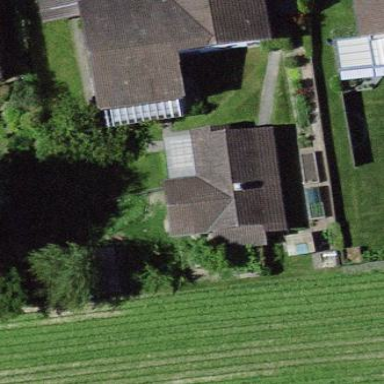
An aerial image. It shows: Shed building.